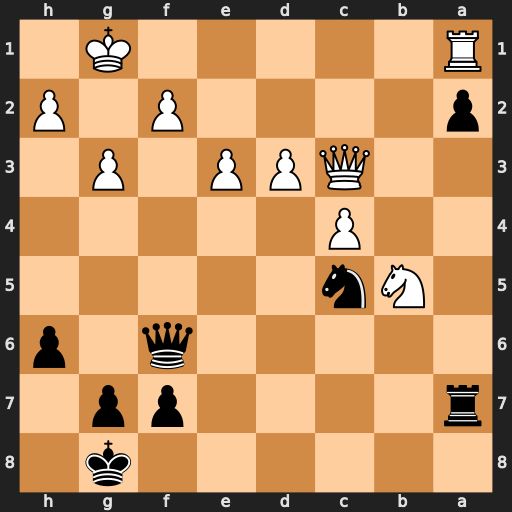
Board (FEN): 6k1/r4pp1/5q1p/1Nn5/2P5/2QPP1P1/p4P1P/R5K1
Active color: b
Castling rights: -
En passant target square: -
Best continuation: Nb3 Rxa2 Rxa2 Qxf6 gxf6